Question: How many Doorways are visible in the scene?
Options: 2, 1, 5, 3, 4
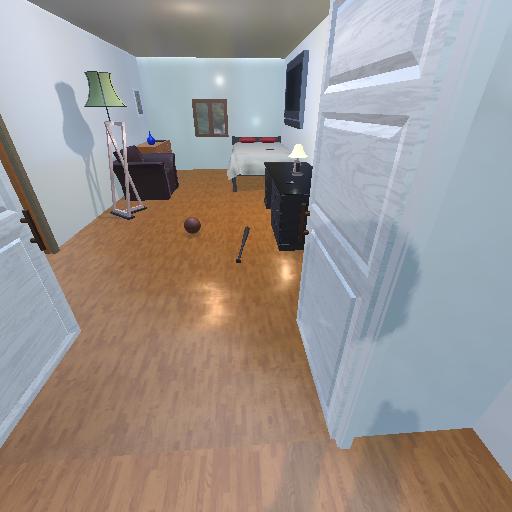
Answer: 2